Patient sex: M
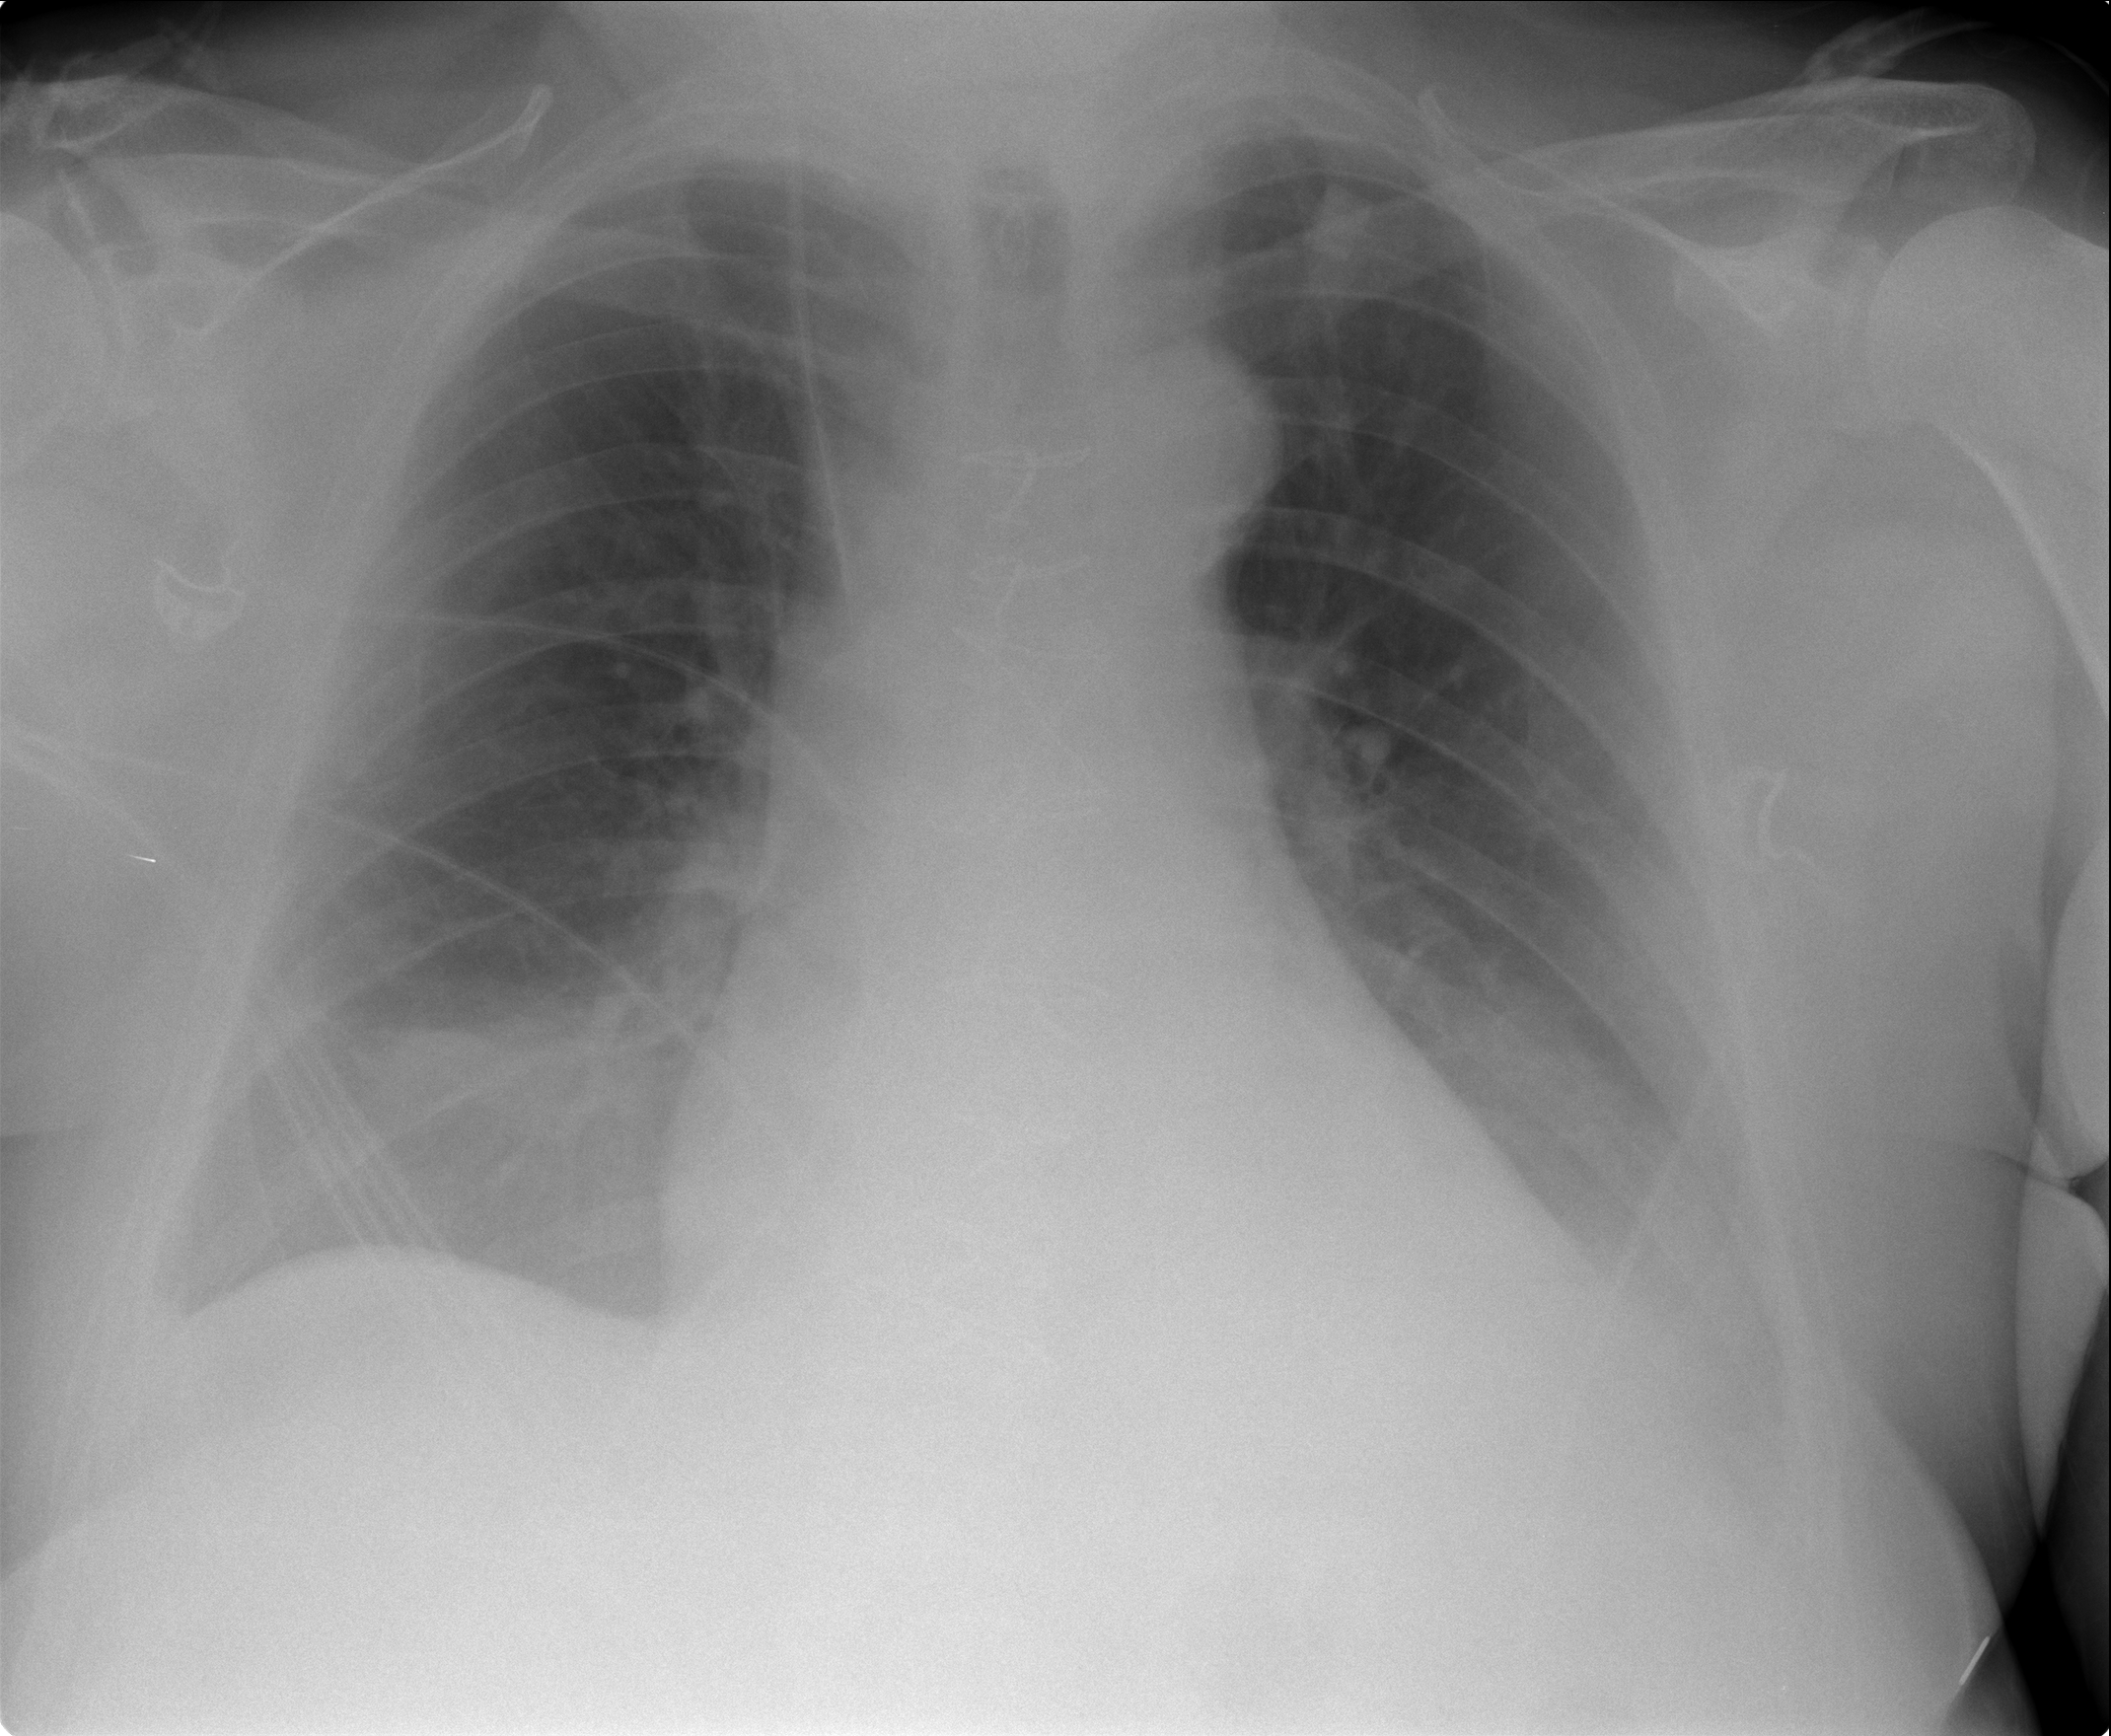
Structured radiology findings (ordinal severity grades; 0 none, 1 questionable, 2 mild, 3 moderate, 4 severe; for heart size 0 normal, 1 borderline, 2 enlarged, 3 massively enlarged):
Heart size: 2
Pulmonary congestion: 0
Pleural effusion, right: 2
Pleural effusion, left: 2
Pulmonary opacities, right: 0
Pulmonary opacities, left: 0
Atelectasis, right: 2
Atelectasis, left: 2